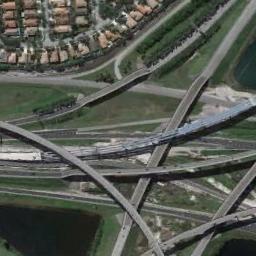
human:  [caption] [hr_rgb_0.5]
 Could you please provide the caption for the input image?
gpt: The overpass is on the grass next to some lakes .

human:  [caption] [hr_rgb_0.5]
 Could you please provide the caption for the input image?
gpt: The directional overpass is over the roads and a residential area is next to the overpass .

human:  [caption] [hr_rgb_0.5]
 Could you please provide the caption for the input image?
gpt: There are many overpasses of different lengths .

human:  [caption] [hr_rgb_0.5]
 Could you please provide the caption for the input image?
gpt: There is an overpass and two black cars .

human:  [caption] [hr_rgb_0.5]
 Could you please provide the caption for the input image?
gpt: There are many brown buildings and some green lawns beside the overpass .